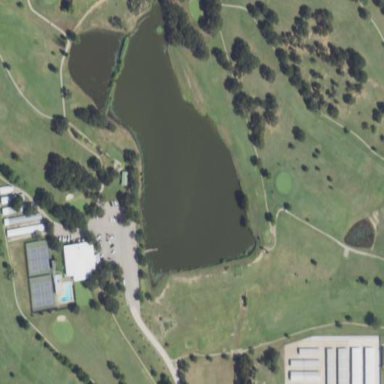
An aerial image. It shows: Golf course located in recreation ground.